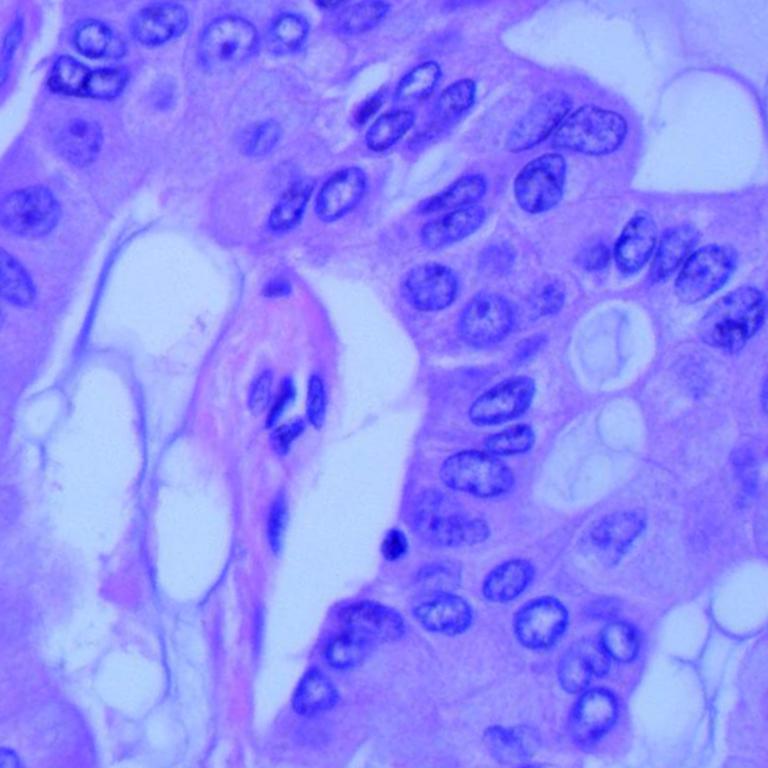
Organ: lung
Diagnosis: adenocarcinomas